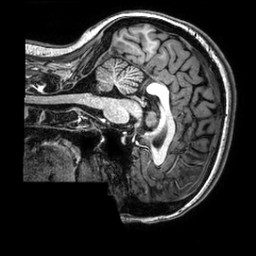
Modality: T1w
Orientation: sagittal
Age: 26
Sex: female
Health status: healthy